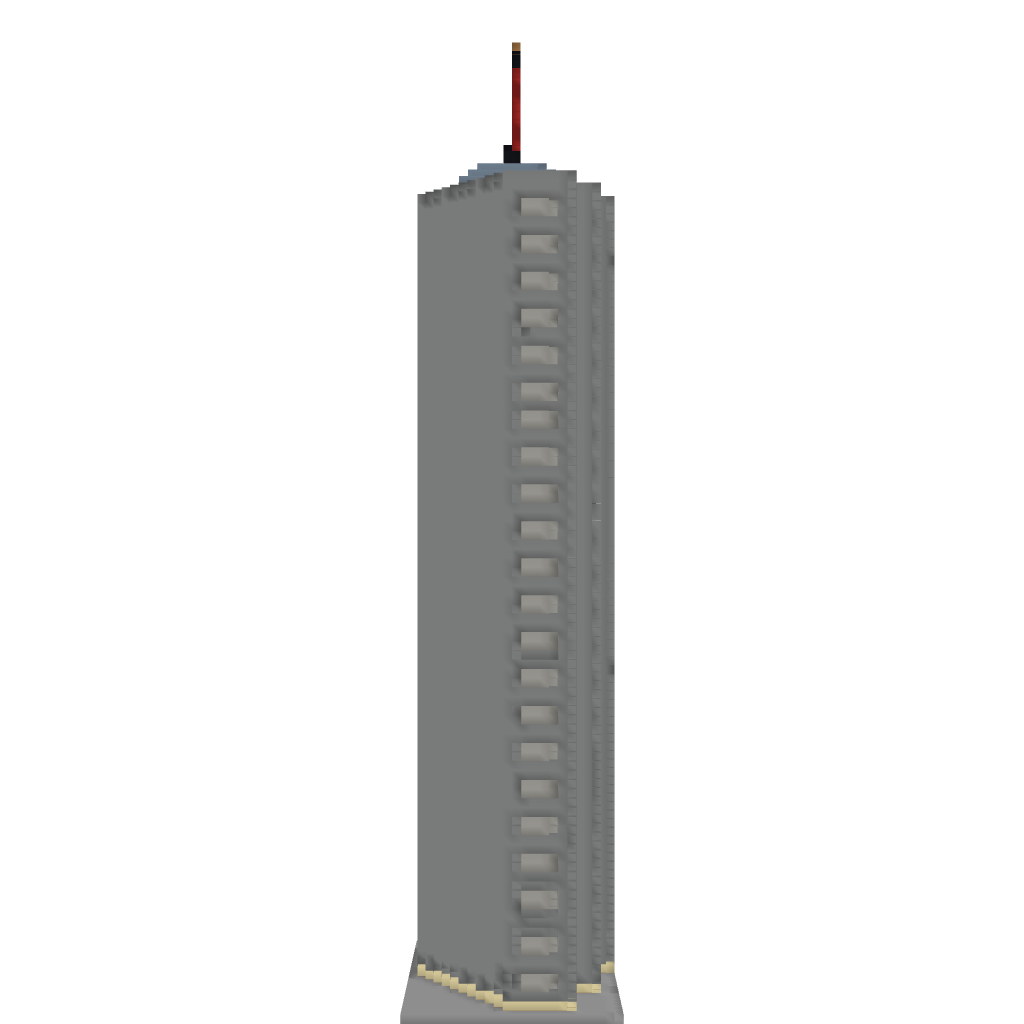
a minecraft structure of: Kuanu Tower